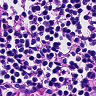
Metastatic tissue present: no